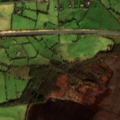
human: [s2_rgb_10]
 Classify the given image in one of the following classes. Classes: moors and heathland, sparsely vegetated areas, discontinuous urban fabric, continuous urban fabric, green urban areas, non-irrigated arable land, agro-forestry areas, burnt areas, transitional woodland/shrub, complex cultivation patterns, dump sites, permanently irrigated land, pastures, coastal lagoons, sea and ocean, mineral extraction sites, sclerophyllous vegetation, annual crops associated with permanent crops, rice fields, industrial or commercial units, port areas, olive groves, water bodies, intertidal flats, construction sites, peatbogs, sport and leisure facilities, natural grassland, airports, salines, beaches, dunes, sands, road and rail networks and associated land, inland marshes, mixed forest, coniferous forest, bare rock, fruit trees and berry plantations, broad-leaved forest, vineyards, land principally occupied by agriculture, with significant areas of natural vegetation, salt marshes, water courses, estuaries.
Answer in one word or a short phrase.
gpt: pastures, broad-leaved forest, peatbogs